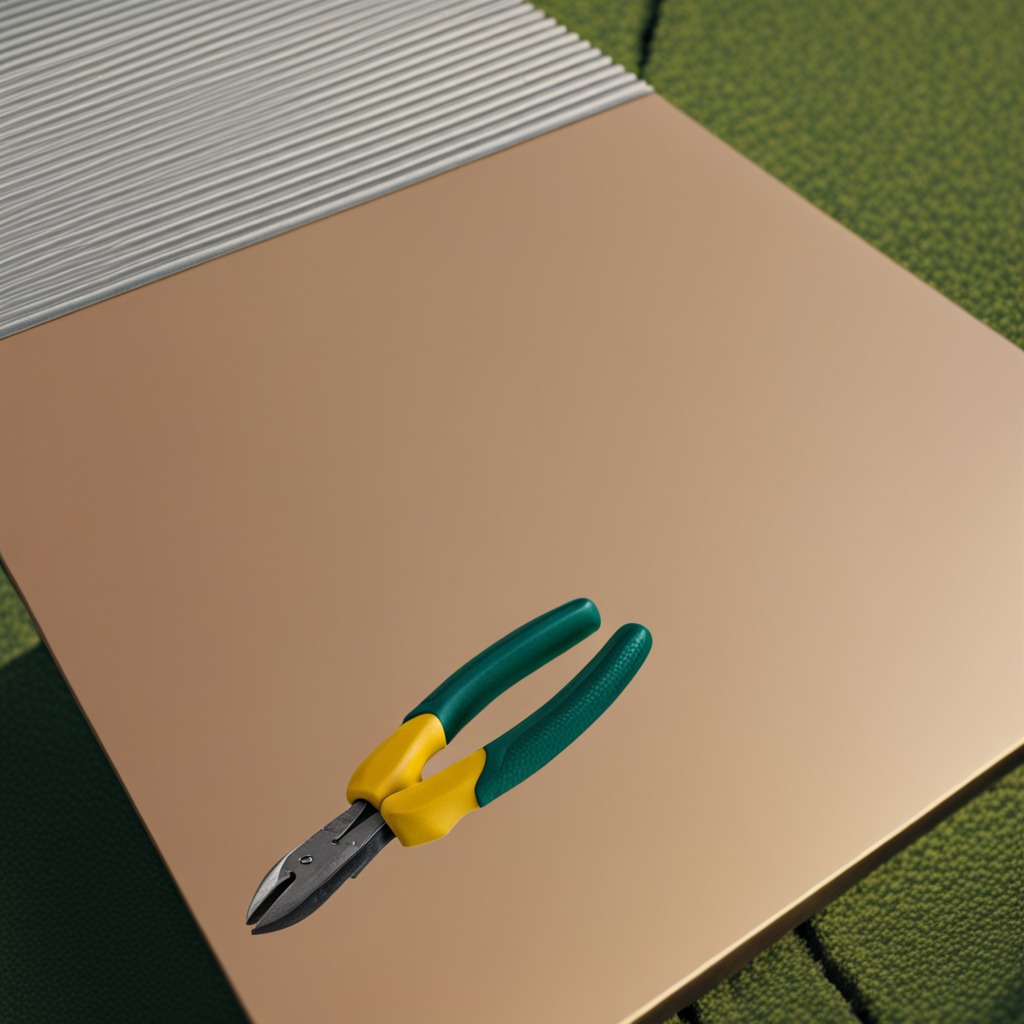
A plier is lying on the textured surface.